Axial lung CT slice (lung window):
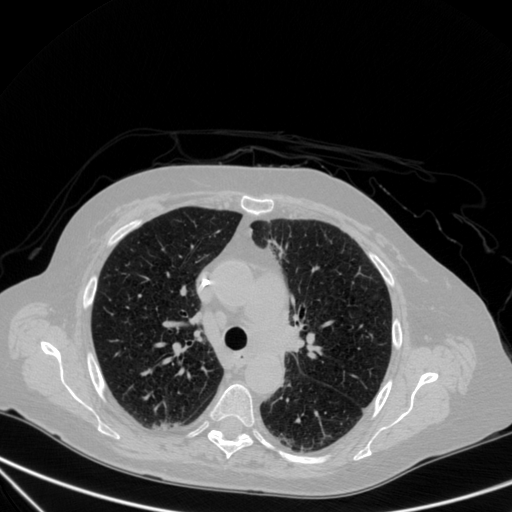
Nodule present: no